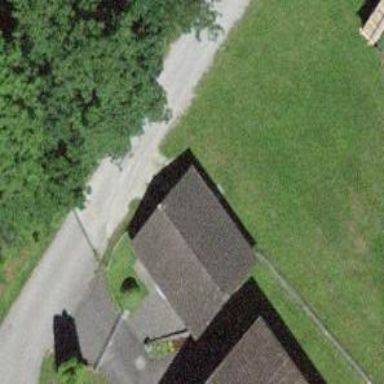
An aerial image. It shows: Garage.